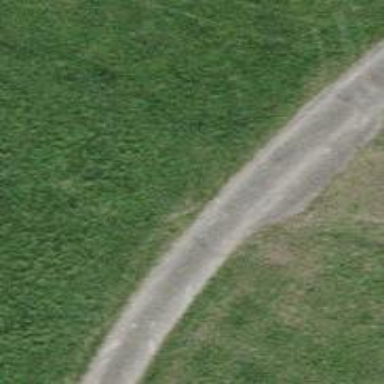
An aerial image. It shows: Gravel track with grade 4 quality.